Question: 3 columns 2 rows. so 6 boxes. 3 on first row and 3 on second row.
When I reduce the browser size, the box on the right side drops down to the next row. How do I keep boxes in its places when I reduce the browser size?
code:
'''
#content {
width: 1200px;
height: 840px;
background-color: #f9fafa;
margin-top: 0px;
margin-right: auto;
margin-bottom: 0px;
margin-left: auto;
}
.box {
height: 355px;
width: 355px;
background-color: #ffffff;
border: 1px solid #323232;
-webkit-transition: background-color 0s ease 0s;
-moz-transition: background-color 0s ease 0s;
-ms-transition: background-color 0s ease 0s;
-o-transition: background-color 0s ease 0s;
transition: background-color 0s ease 0s;
display: block;
float: left;
position: relative;
margin-top: 20px;
margin-right: 20px;
margin-bottom: 20px;
margin-left: 20px;
display: block;
}
'''

'''
<div id="content">
<div class="box"></div>
<div class="box"></div>
<div class="box"></div>
<div class="box"></div>
<div class="box"></div>
<div class="box"></div>
</div>
'''
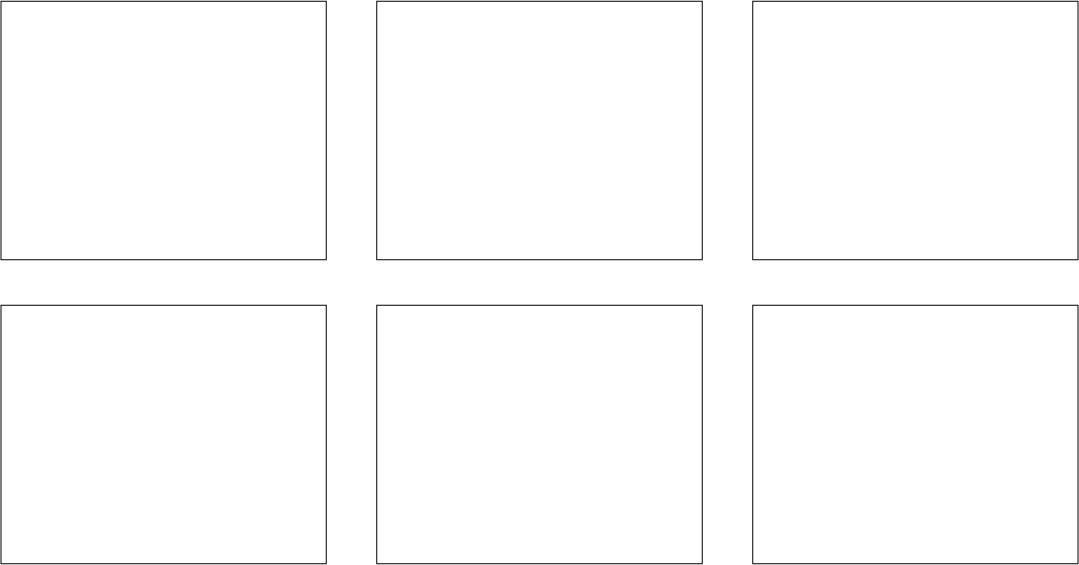
Answer: Here you have one of options to do this:
'''
<div class="box">
<div class="row">
<div class="item">1</div>
<div class="item">2</div>
<div class="item">3</div>
</div>
<div class="row">
<div class="item">1</div>
<div class="item">2</div>
<div class="item">3</div>
</div>
</div>
'''
and the CSS goes as this:
'''
.box{width:100%;}
.row{width:100%; height:200px; white-space: nowrap; display:block; margin:3% auto}
.item{border:2px solid #666; display:inline-block; width: 30%; height:200px; text-align:center; margin:3% 1% }
'''
But you can use a table model, a flex model, a float model, etc. This is really simple and basic, so I'd strongly recommend to read some CSS tutorials in order to get the basics, or you won't be able to go further.
didn't notice you posted some CSS, but since you didn't post any HTML which is the most important part, you can adapt this example to your needs, just change the names and that's it